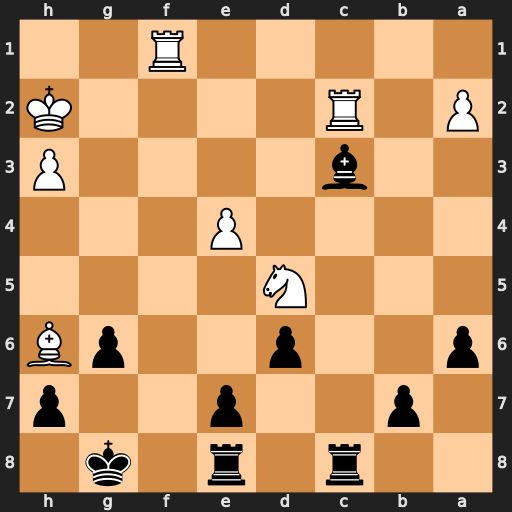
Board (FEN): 2r1r1k1/1p2p2p/p2p2pB/3N4/4P3/2b4P/P1R4K/5R2
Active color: b
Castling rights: -
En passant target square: -
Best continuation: Be5+ Kg1 Rxc2